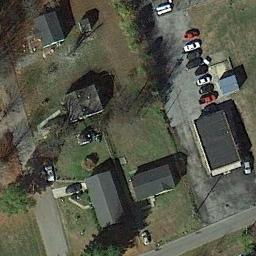
Label: residential